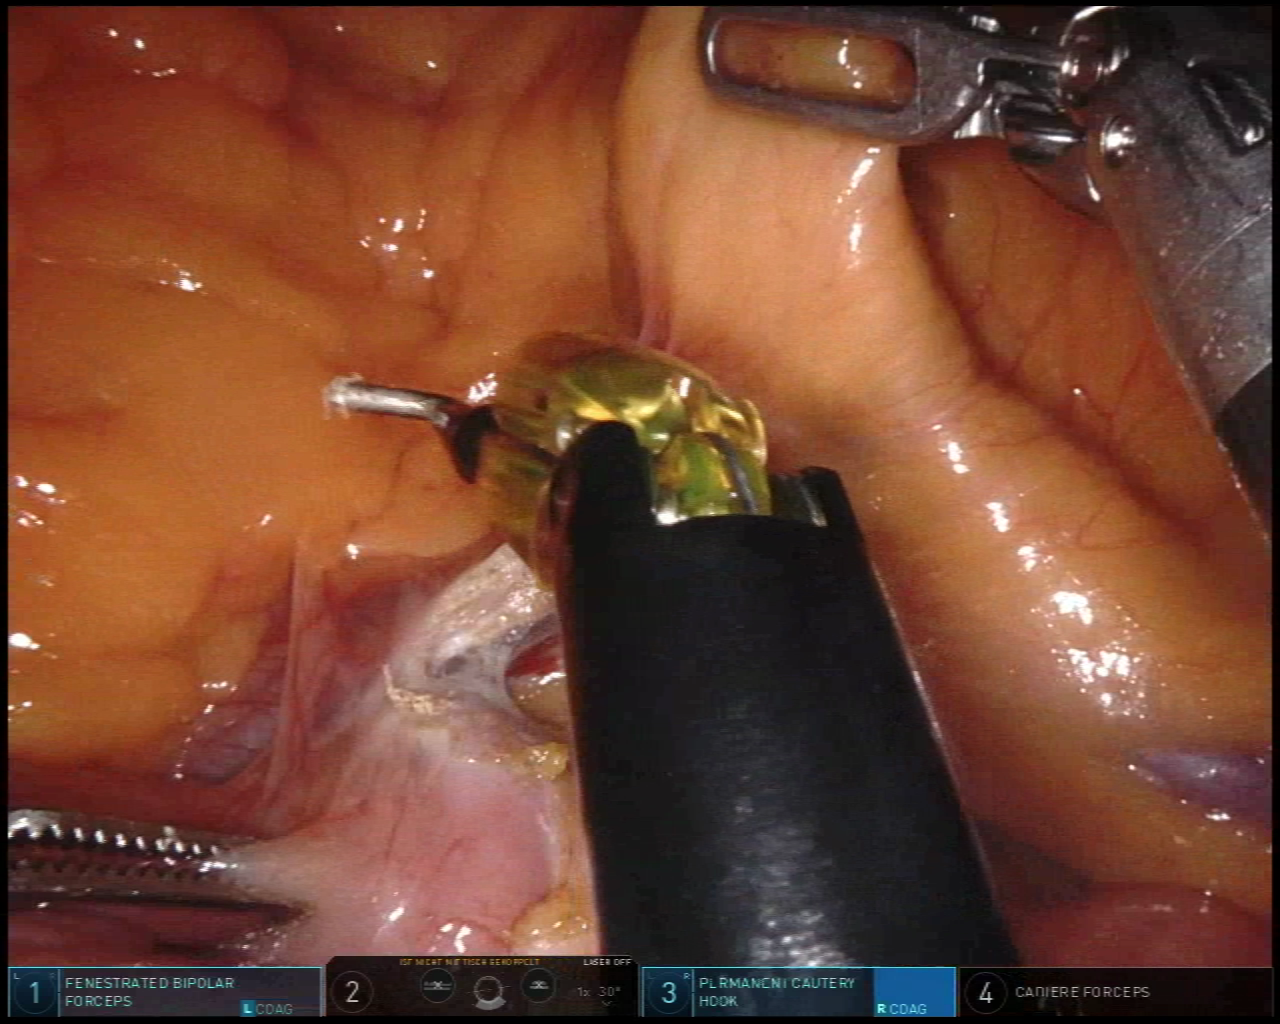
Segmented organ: intestinal_veins
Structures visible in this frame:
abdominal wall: no
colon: no
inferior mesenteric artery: no
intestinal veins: yes
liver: no
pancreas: no
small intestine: yes
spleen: no
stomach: no
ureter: no
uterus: no
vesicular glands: no